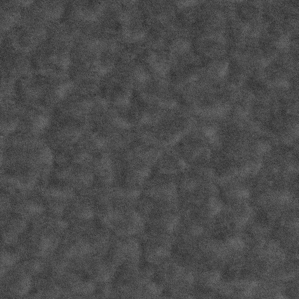
Label: frost